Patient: sex M, age 49
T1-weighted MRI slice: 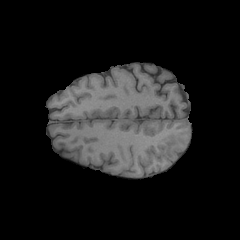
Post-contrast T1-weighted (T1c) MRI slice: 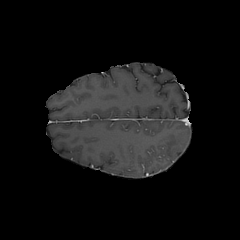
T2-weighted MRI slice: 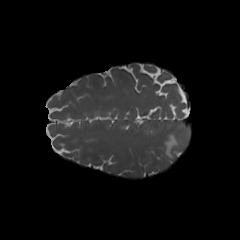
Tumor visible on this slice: yes
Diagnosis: Glioblastoma, IDH-wildtype
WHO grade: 4